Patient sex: M
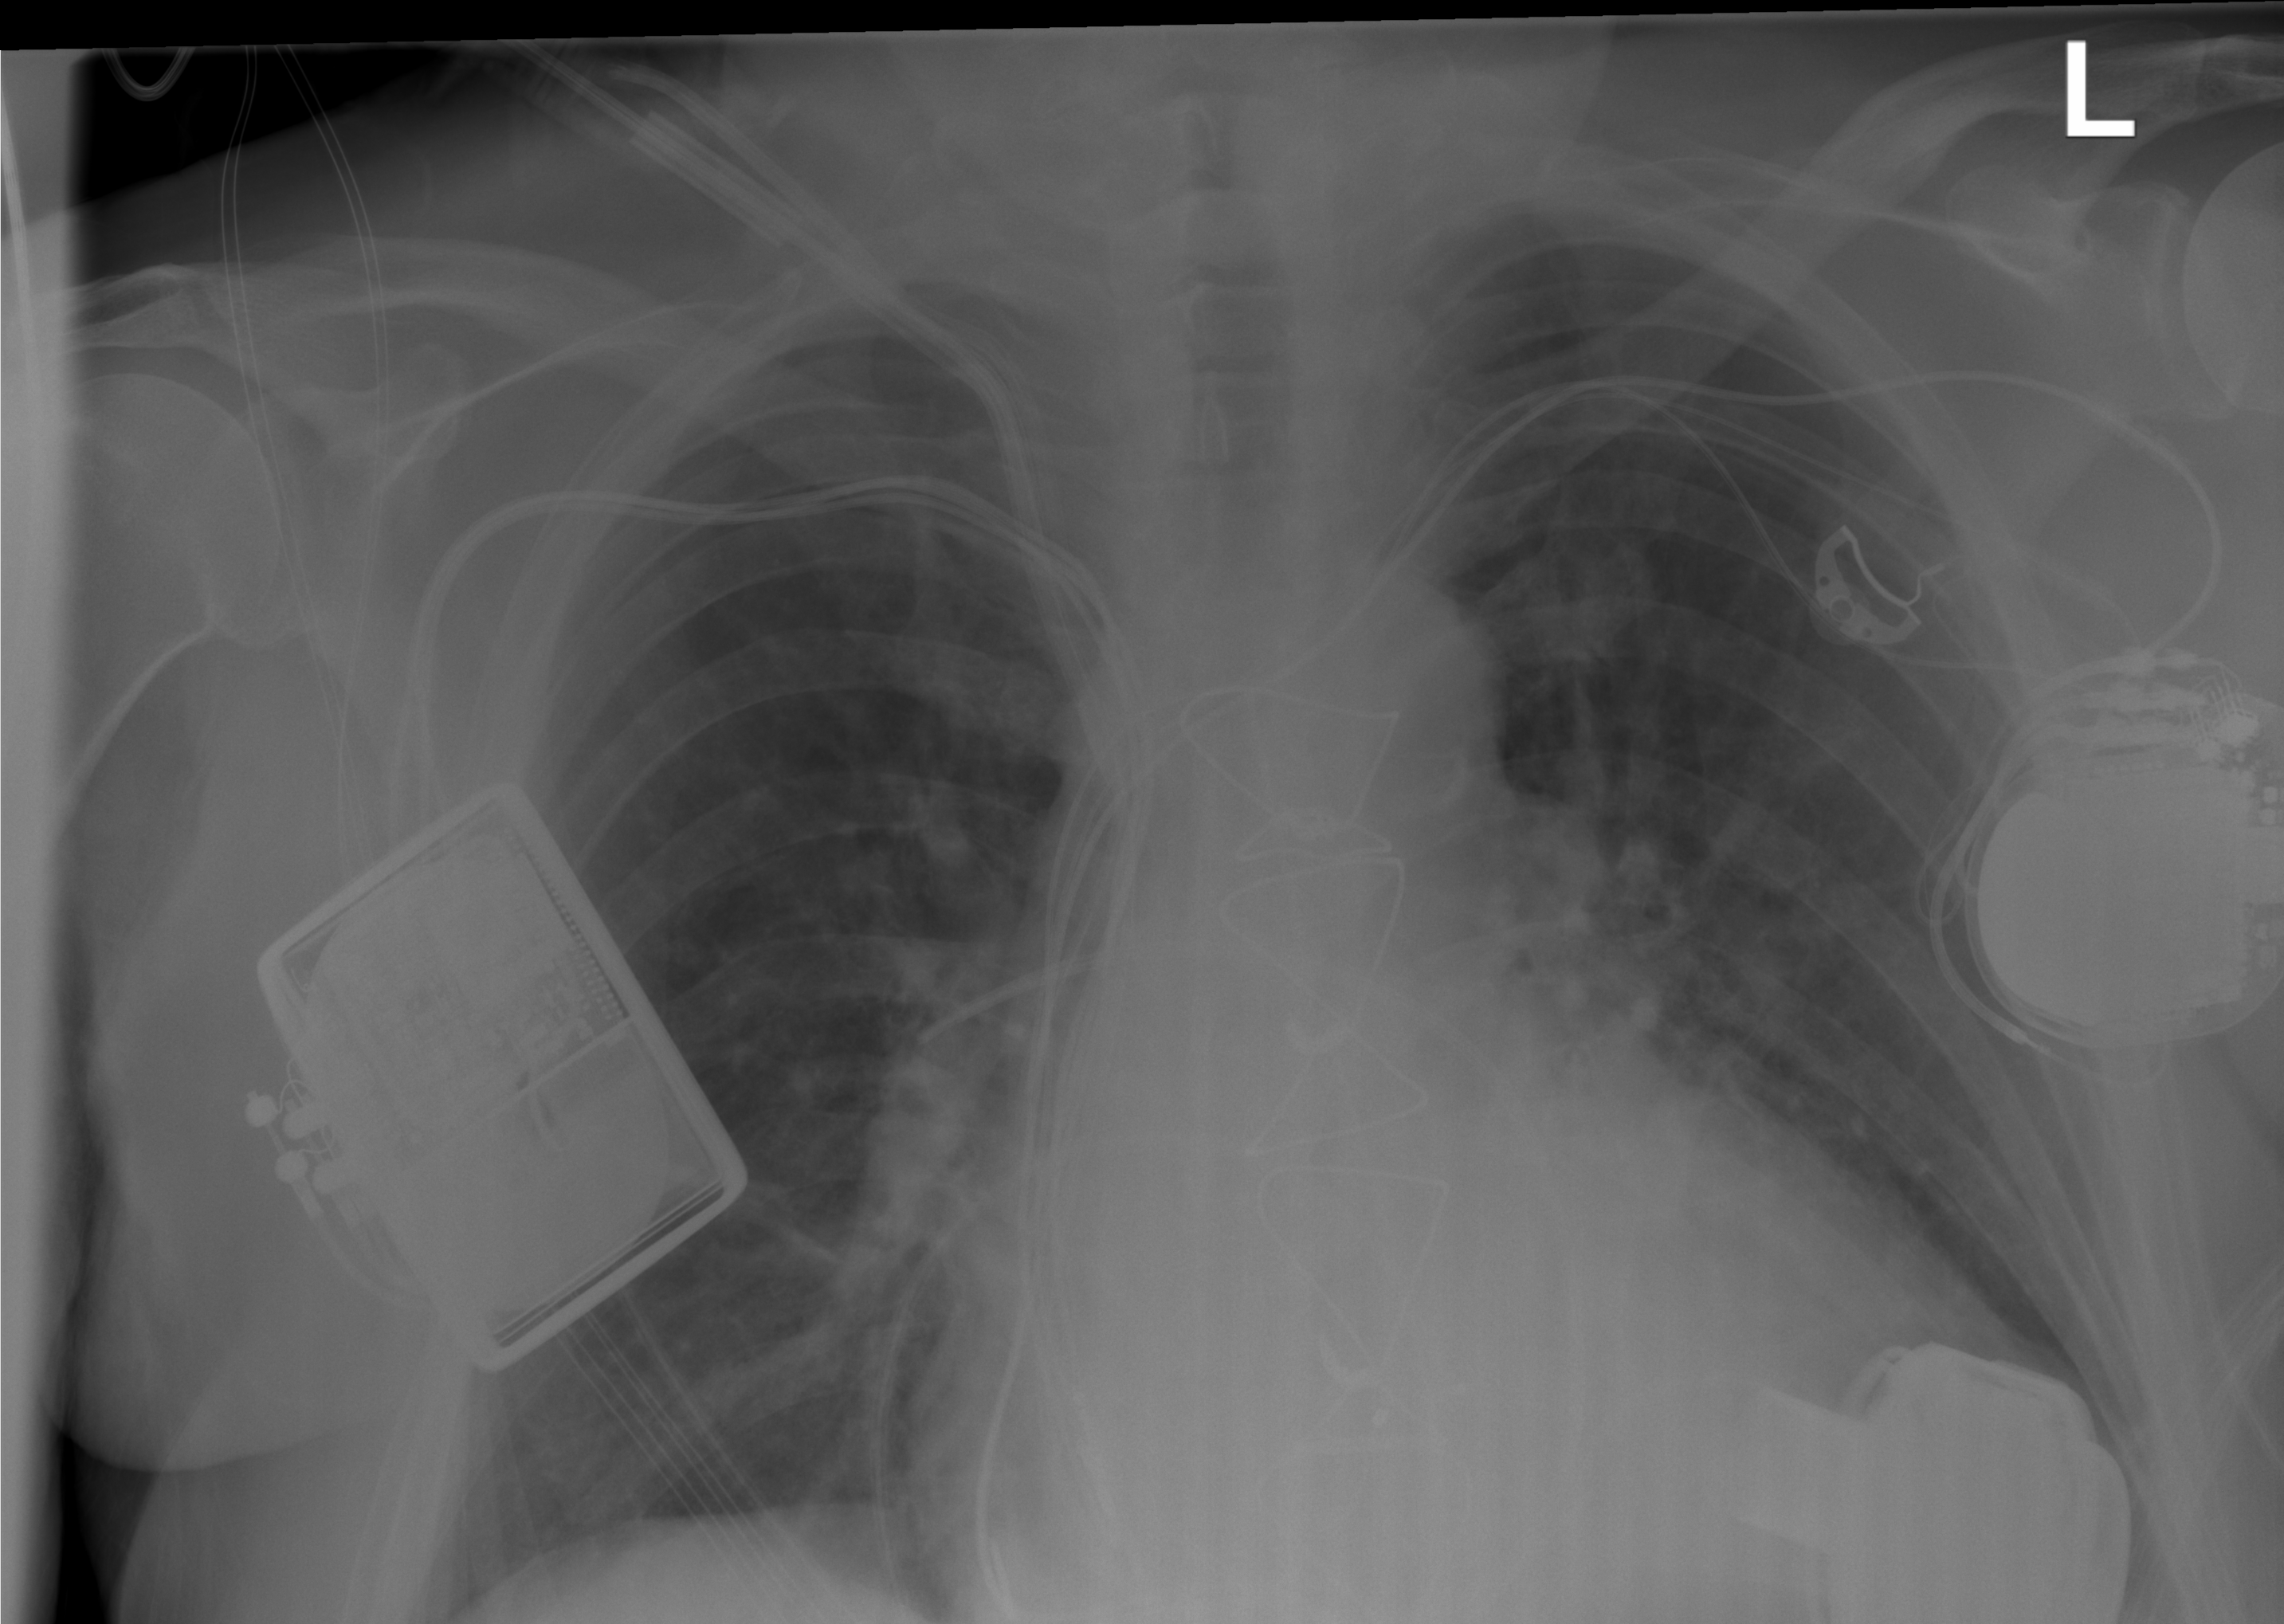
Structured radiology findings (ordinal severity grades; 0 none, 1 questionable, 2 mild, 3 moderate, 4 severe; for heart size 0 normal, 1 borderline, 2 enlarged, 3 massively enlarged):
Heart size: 0
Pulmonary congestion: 1
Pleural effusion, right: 0
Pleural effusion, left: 0
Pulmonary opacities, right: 0
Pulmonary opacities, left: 1
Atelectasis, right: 2
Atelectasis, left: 0